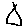
Label: triangle